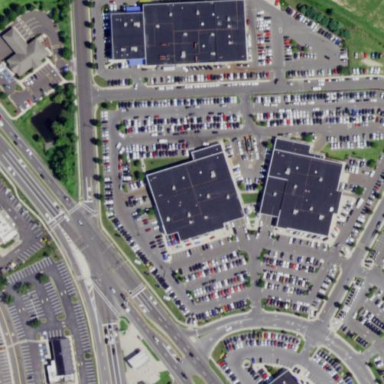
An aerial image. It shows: Building that houses car shop.